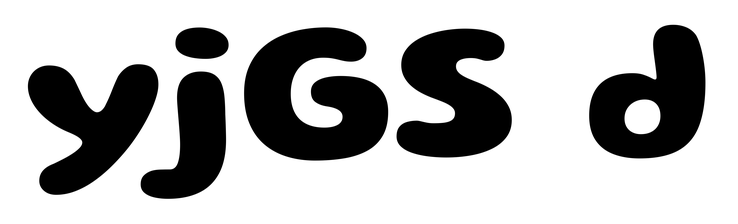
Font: Gluten_Bold